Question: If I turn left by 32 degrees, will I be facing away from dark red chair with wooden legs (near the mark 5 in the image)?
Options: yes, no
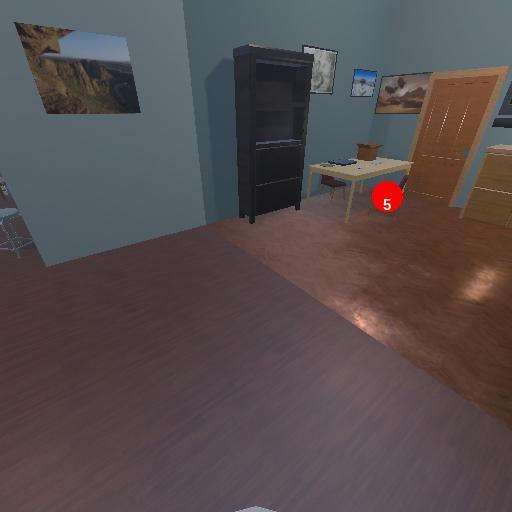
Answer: yes